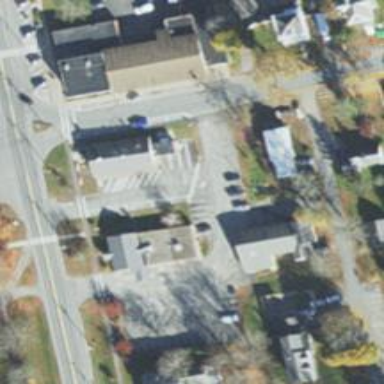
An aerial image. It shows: Post office.